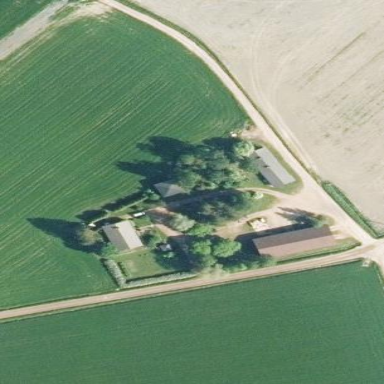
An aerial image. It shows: Farmyard area.